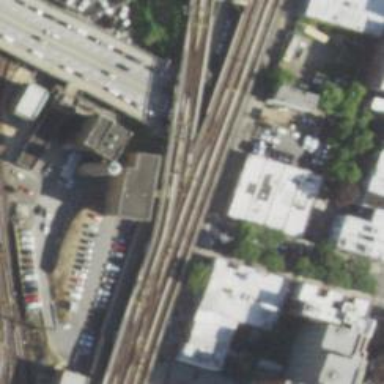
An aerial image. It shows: Railway bridge with electrified lines.